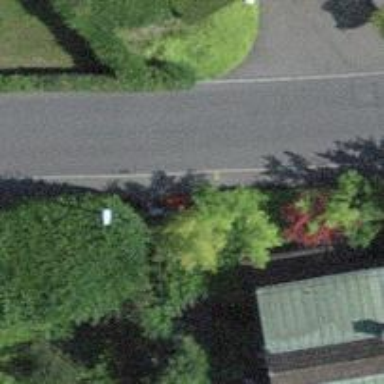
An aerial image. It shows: Red bench.